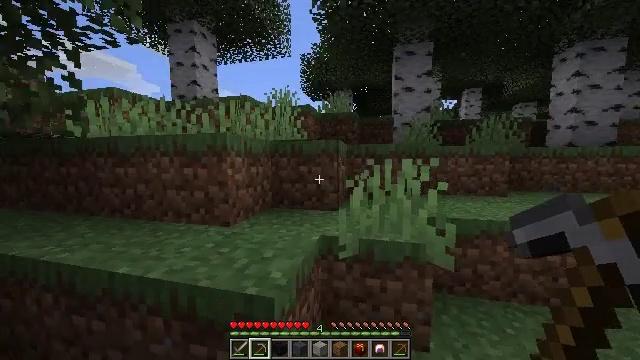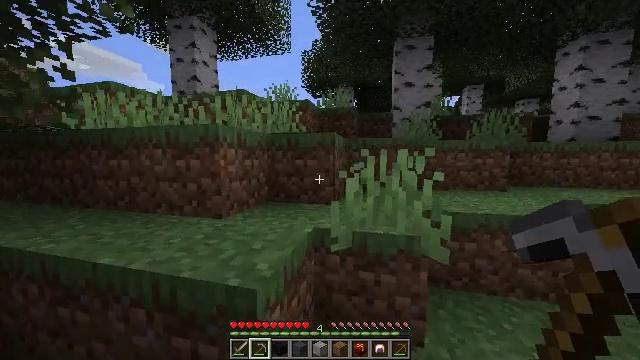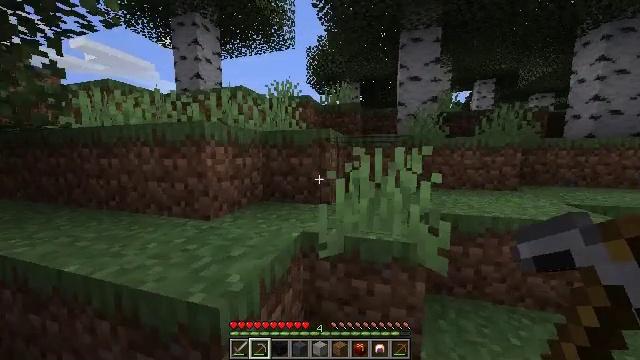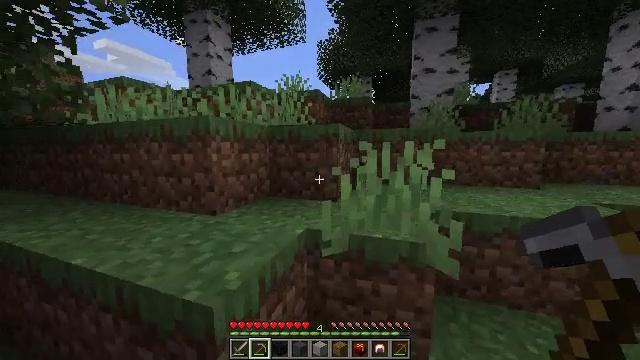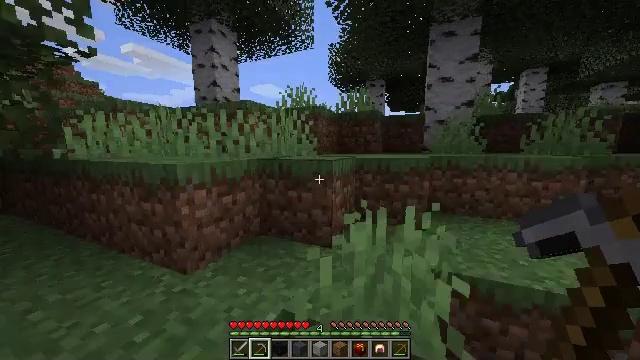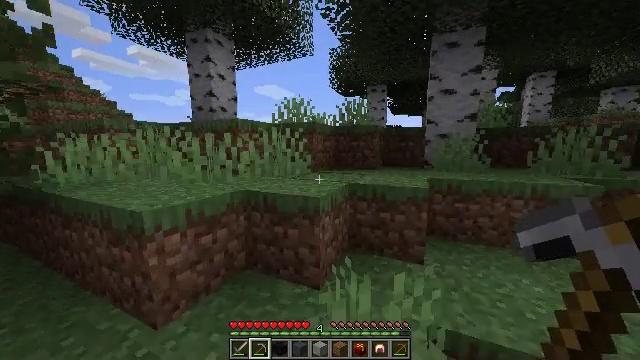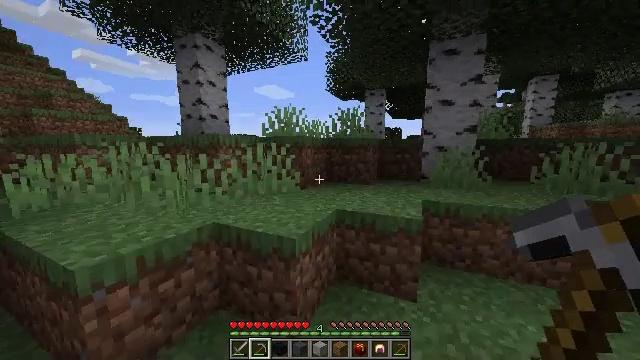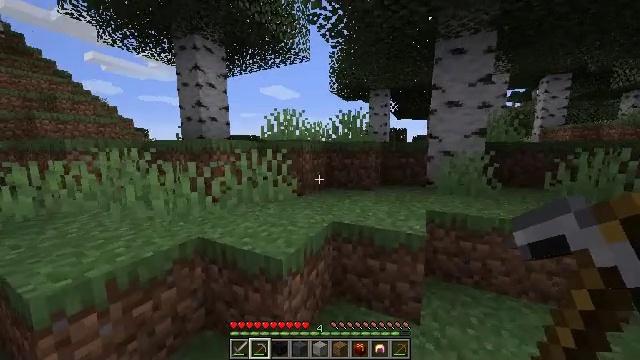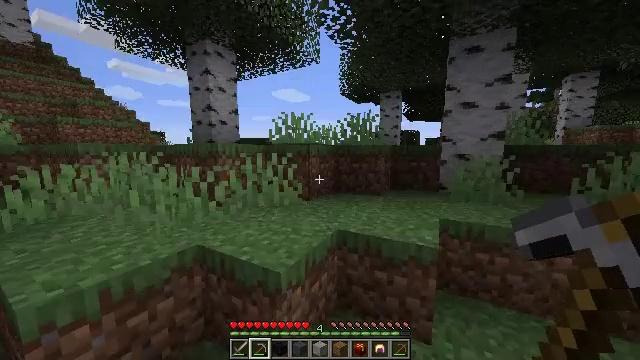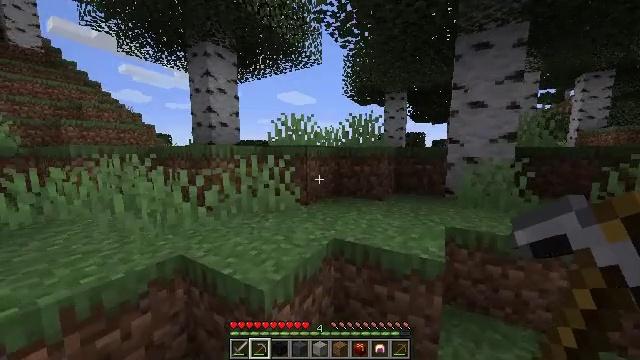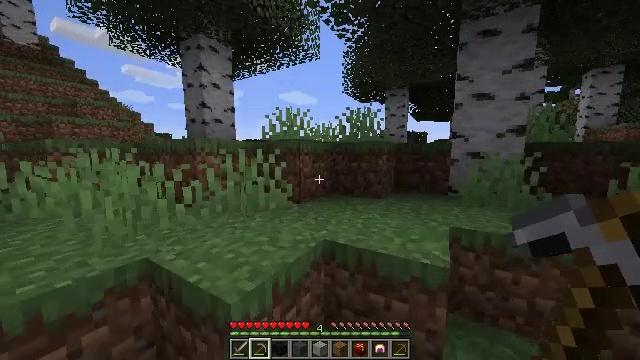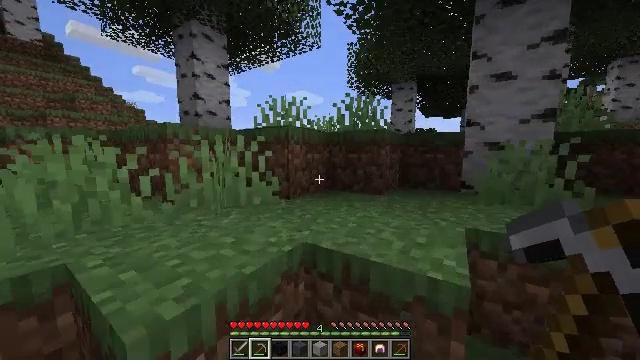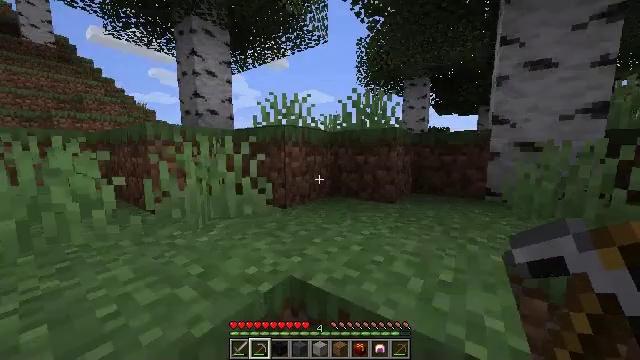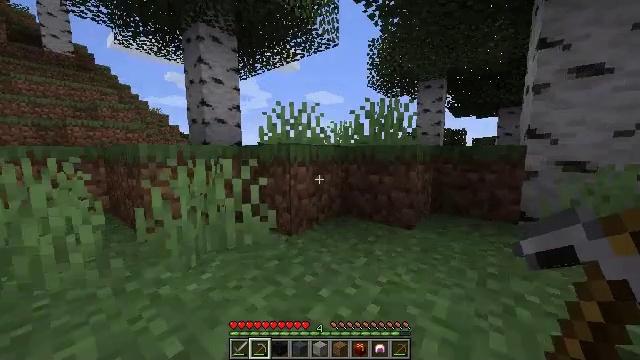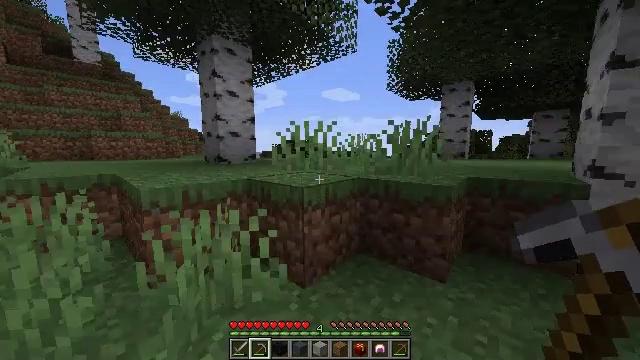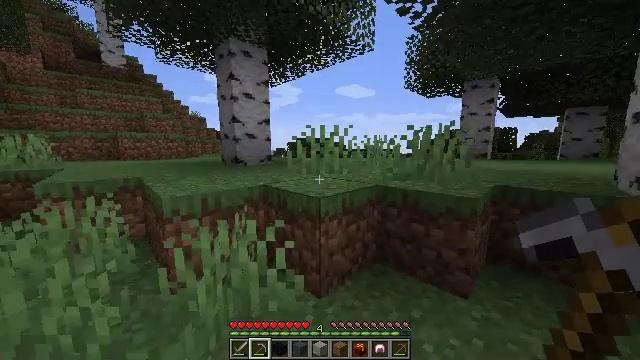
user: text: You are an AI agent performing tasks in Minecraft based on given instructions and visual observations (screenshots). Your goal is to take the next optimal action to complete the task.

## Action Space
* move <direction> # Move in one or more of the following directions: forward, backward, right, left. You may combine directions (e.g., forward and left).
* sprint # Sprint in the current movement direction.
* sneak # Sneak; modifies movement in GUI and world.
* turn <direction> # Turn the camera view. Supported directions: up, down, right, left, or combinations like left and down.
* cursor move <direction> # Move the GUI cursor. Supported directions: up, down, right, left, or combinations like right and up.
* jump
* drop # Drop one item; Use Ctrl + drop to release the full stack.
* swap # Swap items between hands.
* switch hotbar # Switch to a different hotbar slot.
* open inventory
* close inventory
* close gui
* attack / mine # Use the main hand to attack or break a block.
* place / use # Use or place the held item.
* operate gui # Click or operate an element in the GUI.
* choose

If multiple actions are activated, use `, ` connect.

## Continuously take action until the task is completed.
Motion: motion action
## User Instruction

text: Harvest birch leaves for decorations.
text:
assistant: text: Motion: move forward and move right, sprint, jump
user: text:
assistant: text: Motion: move forward and move right, sprint, turn left, jump
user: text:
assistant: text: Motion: move forward and move right, sprint, turn left and down, jump
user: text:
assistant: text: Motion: move forward and move right, sprint, turn left, jump
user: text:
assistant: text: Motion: move forward and move right, sprint, jump
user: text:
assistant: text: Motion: move forward, sprint, jump
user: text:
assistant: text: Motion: move forward, sprint, turn left, jump
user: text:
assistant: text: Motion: move forward, sprint, turn left, jump
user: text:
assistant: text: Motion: move forward, sprint, turn left, jump
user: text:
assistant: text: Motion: move forward, sprint, jump
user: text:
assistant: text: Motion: move forward, sprint, turn left, jump
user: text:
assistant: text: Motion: move forward, sprint, turn left, jump
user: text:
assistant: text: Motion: move forward, sprint, turn left, jump
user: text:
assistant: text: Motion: move forward, sprint, turn left, jump
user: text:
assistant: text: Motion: move forward, sprint, turn left, jump
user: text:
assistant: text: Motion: move forward, sprint, turn left, jump
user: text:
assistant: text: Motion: move forward, sprint, turn left, jump
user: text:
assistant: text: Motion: move forward, sprint, jump
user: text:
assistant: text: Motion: move forward, sprint, jump
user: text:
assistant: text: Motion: move forward, sprint, jump
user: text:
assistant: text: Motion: move forward, sprint, jump
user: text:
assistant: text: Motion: move forward, sprint, jump
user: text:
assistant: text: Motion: move forward, sprint, turn down, jump
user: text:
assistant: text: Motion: move forward, sprint, jump
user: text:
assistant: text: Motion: move forward, sprint, jump
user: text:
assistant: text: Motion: move forward, sprint, jump
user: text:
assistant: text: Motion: move forward, sprint, jump
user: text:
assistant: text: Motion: move forward, sprint, jump
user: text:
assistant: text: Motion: move forward, sprint, jump
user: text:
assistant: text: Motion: move forward, sprint, jump